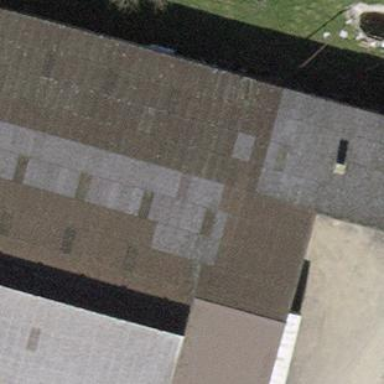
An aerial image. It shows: Stable building.